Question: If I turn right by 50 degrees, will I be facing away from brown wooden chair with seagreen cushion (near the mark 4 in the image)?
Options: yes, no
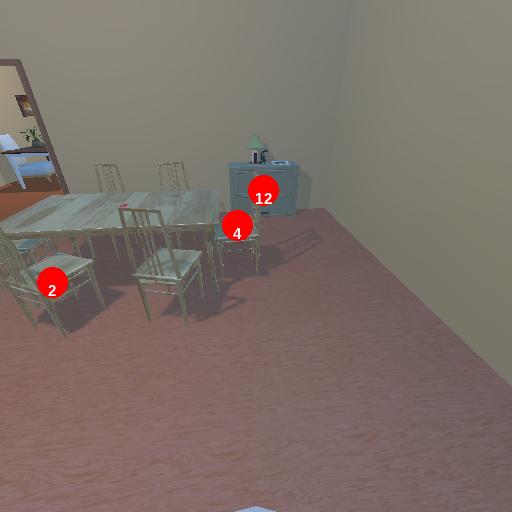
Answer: yes